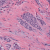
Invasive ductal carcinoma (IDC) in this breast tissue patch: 1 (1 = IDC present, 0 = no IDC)